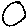
Label: circle